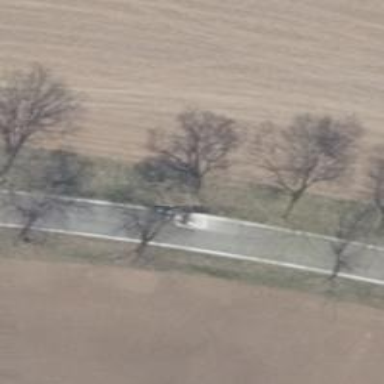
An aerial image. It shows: Secondary road with asphalt surface.